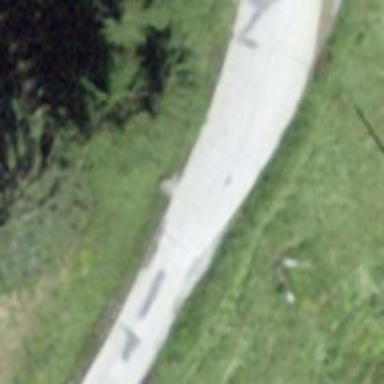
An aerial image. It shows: Unclassified road with concrete plates surface.